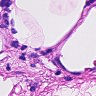
Metastatic tissue present: no